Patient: sex M, age 81
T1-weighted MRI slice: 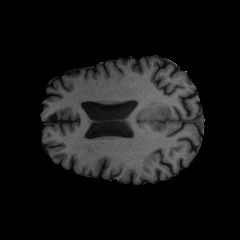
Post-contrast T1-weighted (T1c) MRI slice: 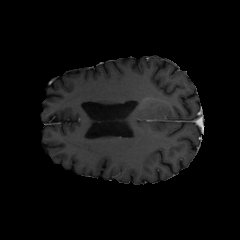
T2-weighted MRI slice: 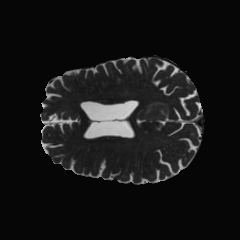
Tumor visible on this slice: yes
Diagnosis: Glioblastoma, IDH-wildtype
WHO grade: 4